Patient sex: M
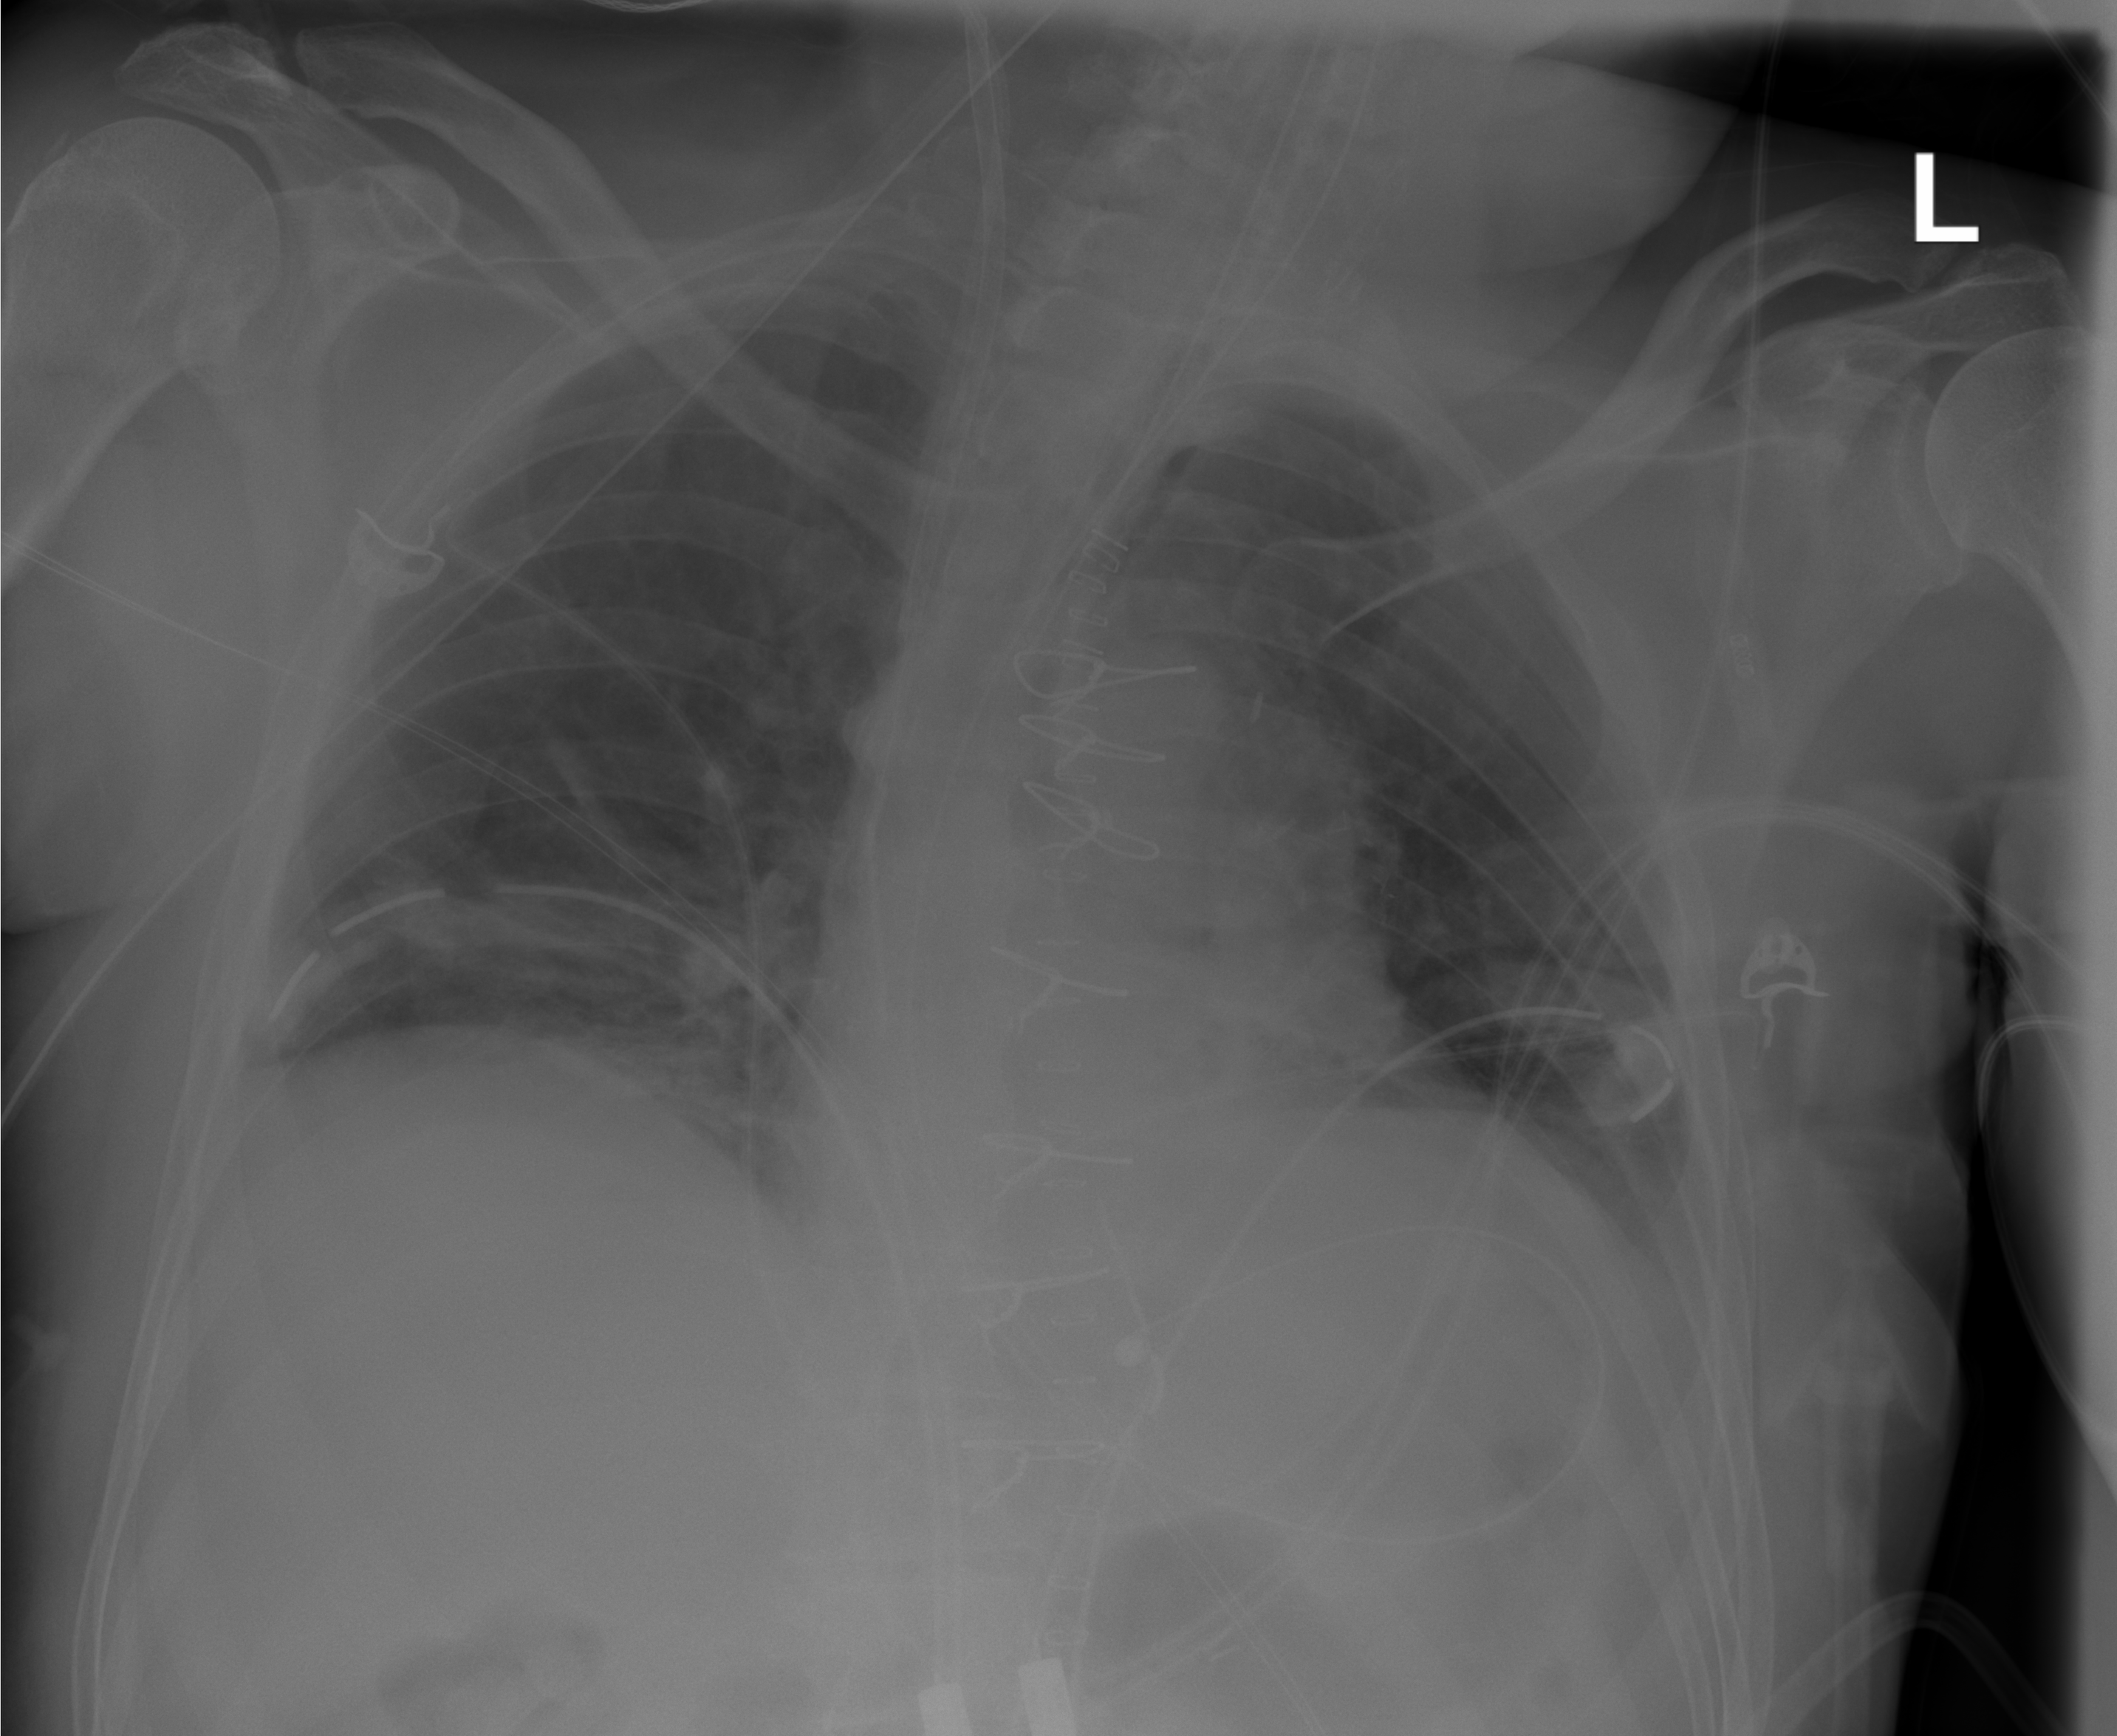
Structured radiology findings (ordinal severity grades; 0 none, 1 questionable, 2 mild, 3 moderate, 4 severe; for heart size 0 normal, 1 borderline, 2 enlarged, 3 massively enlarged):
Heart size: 0
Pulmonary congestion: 0
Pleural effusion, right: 2
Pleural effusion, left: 2
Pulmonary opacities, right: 0
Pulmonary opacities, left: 0
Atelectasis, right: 2
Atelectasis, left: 2